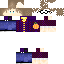
A male human skin with medium skin, wearing brown long hair dressed in a purple hoodie and black pants, featuring a closed mouth.